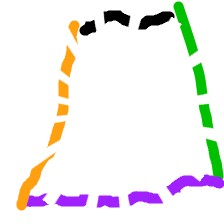
Shape: trapezoid